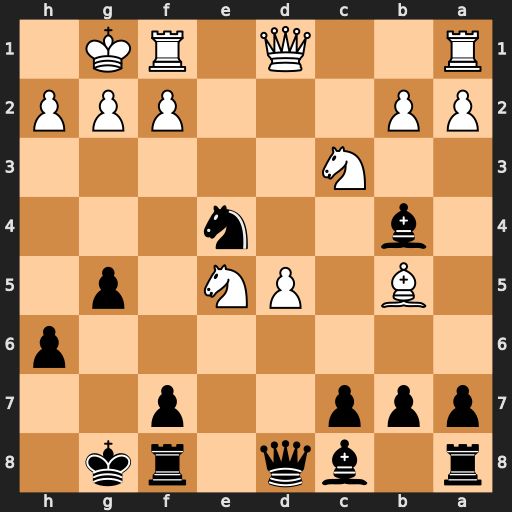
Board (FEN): r1bq1rk1/ppp2p2/7p/1B1PN1p1/1b2n3/2N5/PP3PPP/R2Q1RK1
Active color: b
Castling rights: -
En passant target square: -
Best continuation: Nxc3 bxc3 Bxc3